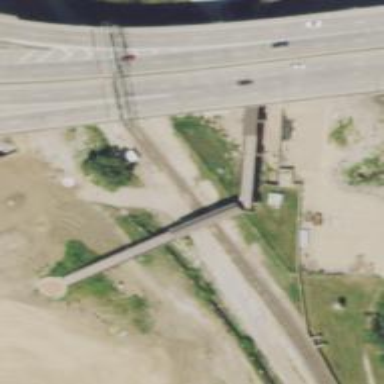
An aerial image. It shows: Footway road on viaduct.